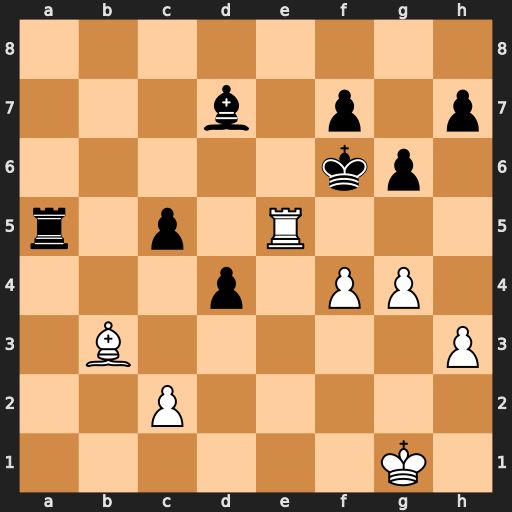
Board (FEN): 8/3b1p1p/5kp1/r1p1R3/3p1PP1/1B5P/2P5/6K1
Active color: w
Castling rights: -
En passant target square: -
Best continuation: g5+ Kg7 Re7 Be8 Rxe8